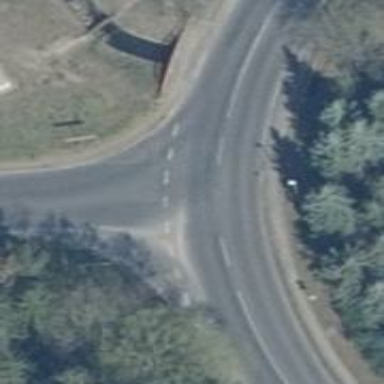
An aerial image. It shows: Secondary road with asphalt surface.